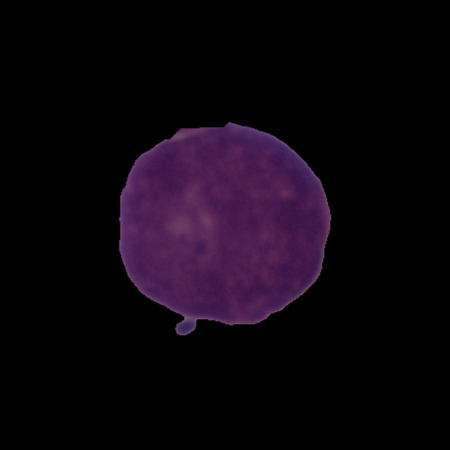
Label: cancer